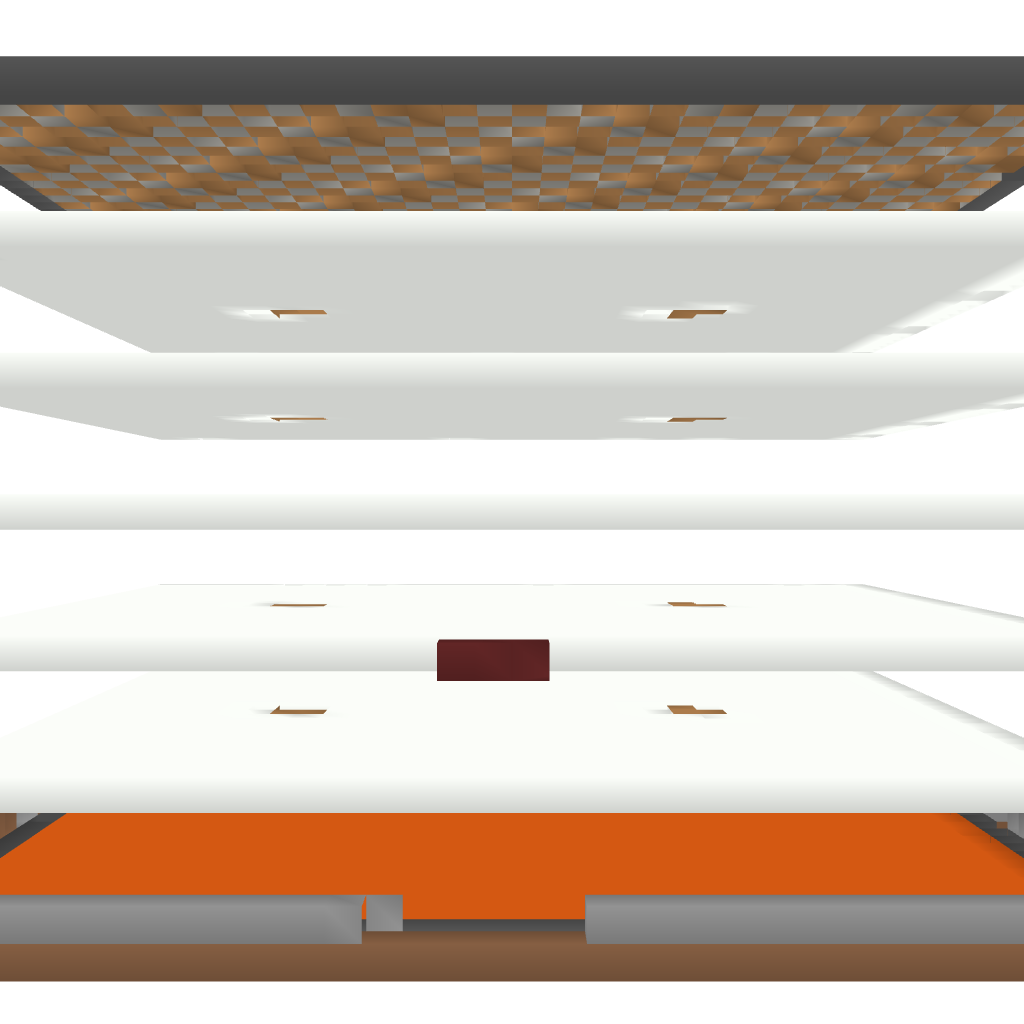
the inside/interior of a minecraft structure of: Large Spleef Arena [5 Floors]